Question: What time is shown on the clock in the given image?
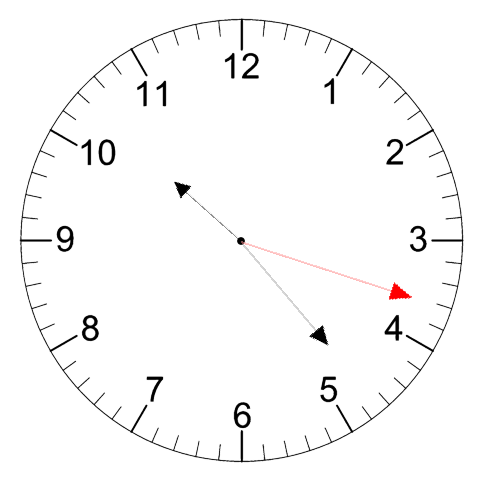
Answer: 10:23:18